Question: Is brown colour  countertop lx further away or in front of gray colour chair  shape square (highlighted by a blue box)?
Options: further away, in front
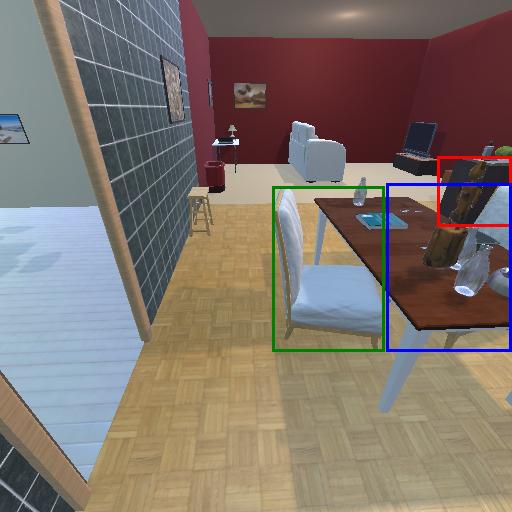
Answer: further away